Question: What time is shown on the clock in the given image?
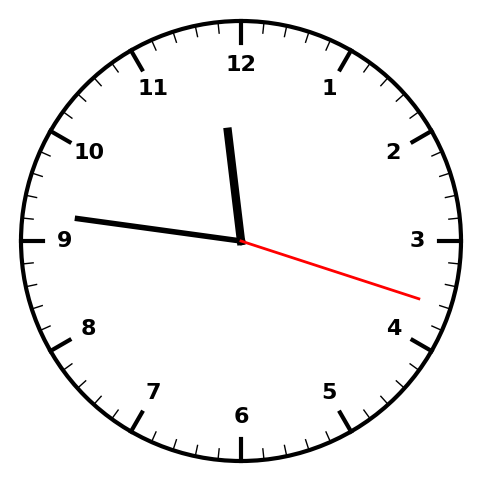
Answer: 11:46:18